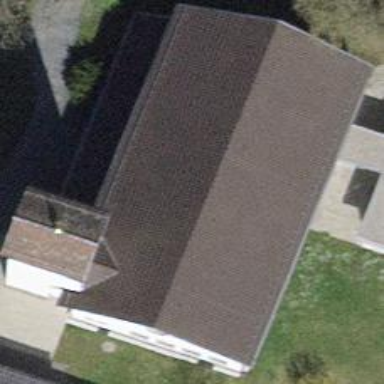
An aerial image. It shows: Church which is place of worship.